Question: rest part works good but
if the last line triggered, it throws 'NameError: name 'rastolfostr' is not defined' error, 'rastolfostr' is already set before the if elif statements, however here's the code
'''
@client.event
async def on_message(message):
lowcasemsg=message.content.lower()
if lowcasemsg.startswith('.astolfo'):
rasfolto=random.randint(1, 100000000)
rasfoltostr=str(rasfolto)
if lowcasemsg.startswith('.astolfo nsfw'):
astolfolink=apibase + 'from=astolfo&nsfw=1&img=' + rasfoltostr
elif lowcasemsg.startswith('.astolfo sfw'):
astolfolink=apibase + 'from=astolfo&nsfw=0&img=' + rasfoltostr
elif lowcasemsg.startswith('.astolfo mix'):
astolfolink=apibase + 'from=astolfo&nsfw=2&img=' + rasfoltostr
else:
astolfolink=apibase + 'from=astolfo&nsfw=0&img=' + rastolfostr
await message.reply (astolfolink, mention_author=False)
'''
i was planning to check for other 3 and if non of them, give the last one which is sfw.
if the last one triggered, this happens, rest are works

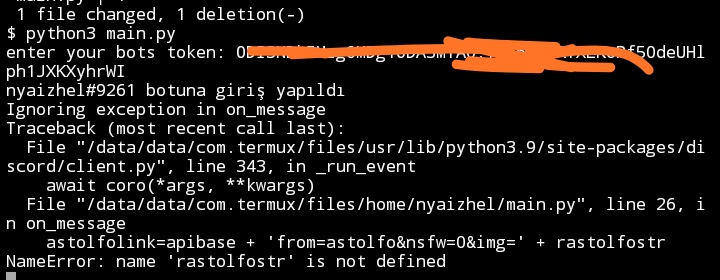
Answer: Sigh, variable name that you've assigned -> rasfoltostr (which isn't rastolfostr). Pls pay attention to detail next time